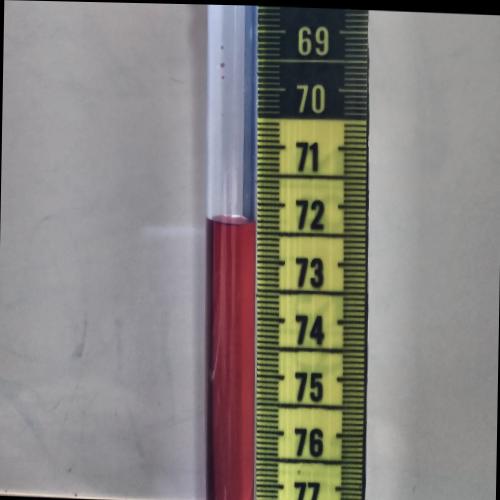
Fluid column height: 72.9 cm